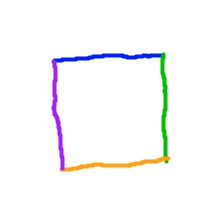
Shape: square